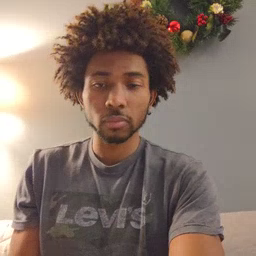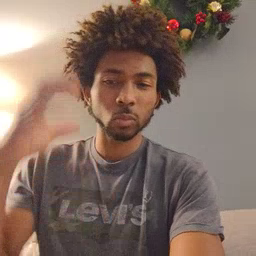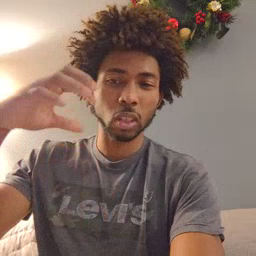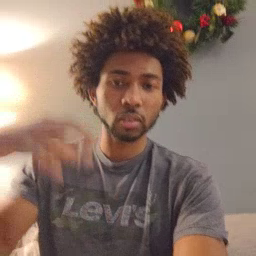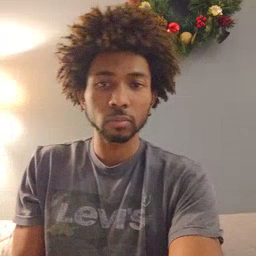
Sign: rain